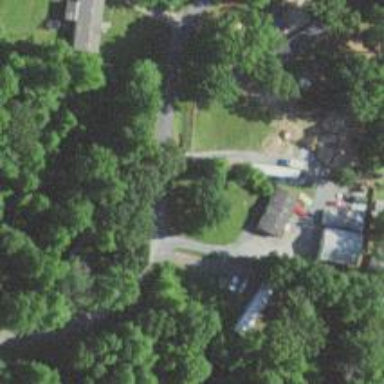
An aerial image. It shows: Driveway.